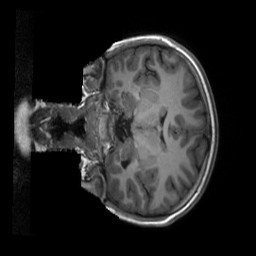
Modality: T1w
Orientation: coronal
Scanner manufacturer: siemens
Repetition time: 2.3 s
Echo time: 0.00229 s